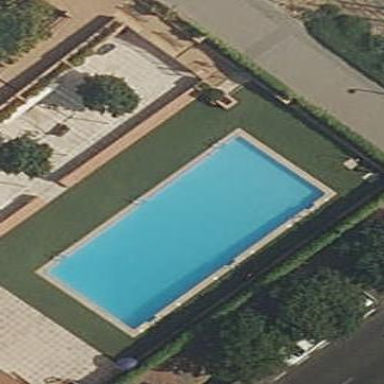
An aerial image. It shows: Swimming pool located in leisure land.